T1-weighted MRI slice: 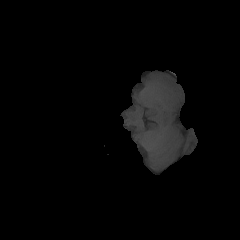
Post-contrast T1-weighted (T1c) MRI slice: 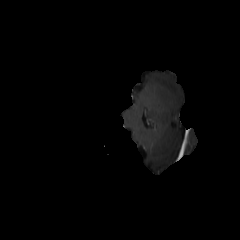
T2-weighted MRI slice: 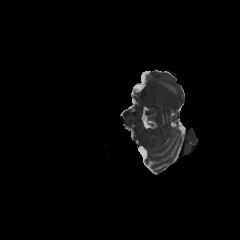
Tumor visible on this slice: no